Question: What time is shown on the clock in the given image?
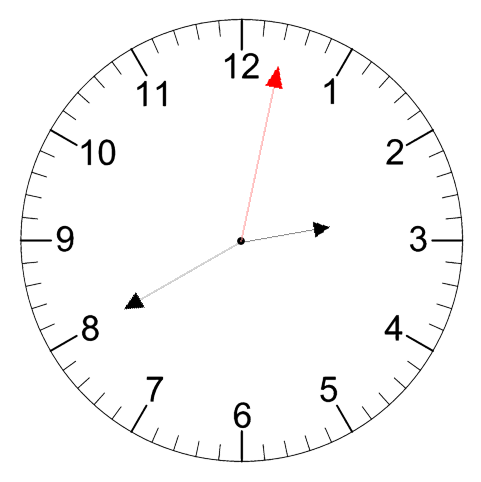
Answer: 02:40:02